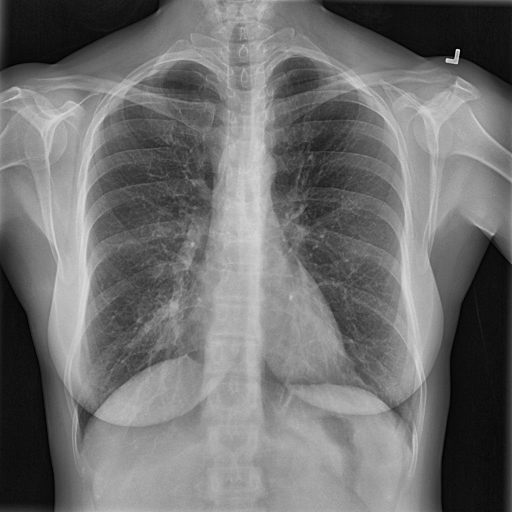
Finding: NORMAL